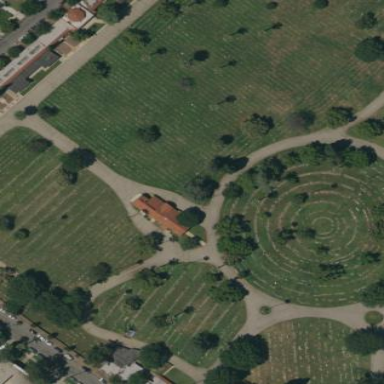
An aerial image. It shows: Cemetery.